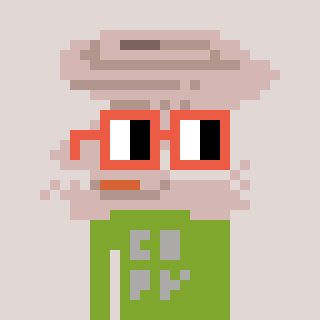
a pixel art character with square orange glasses, a tornado-shaped head and a slimegreen-colored body on a warm background